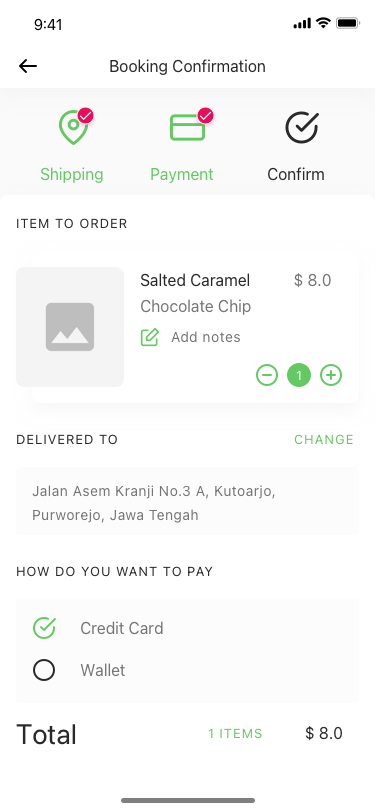
Text in this UI design:
1
Salted Caramel
Chocolate Chip
$ 8.0
Add notes
Credit Card
Wallet
Jalan Asem Kranji No.3 A, Kutoarjo,
Purworejo, Jawa Tengah
Shipping
Payment
Confirm
delivered to
CHANGE
How do you want to pay
Total
1 items
$ 8.0
item to order
Booking Confirmation